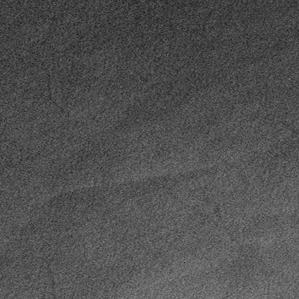
Label: frost